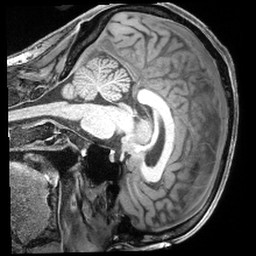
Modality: T1w
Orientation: sagittal
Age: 46
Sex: male
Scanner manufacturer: siemens
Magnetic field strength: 3 T
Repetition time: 2.4 s
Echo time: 0.00195 s